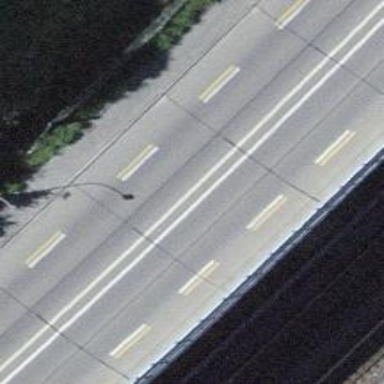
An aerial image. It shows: Primary highway with asphalt surface. There is cycle track on the left side.